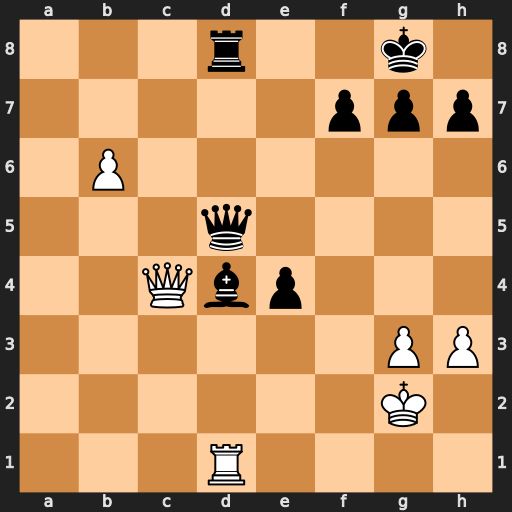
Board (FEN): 3r2k1/5ppp/1P6/3q4/2Qbp3/6PP/6K1/3R4
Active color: w
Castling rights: -
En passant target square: -
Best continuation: Qxd5 Rxd5 b7 Rb5 Rxd4